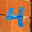
Label: 4